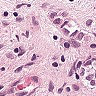
Metastatic tissue present: yes